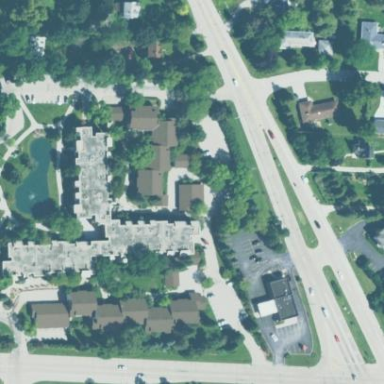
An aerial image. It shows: Residential building.